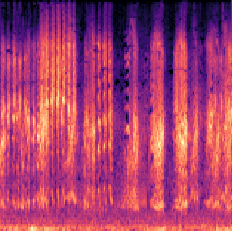
Sound class: Frog